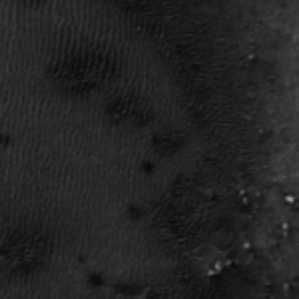
Label: frost